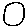
Label: circle